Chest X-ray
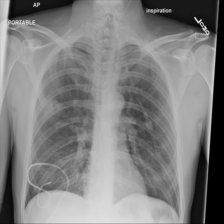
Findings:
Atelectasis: negative
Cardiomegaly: negative
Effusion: negative
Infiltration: negative
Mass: positive
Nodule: negative
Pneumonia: negative
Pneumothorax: positive
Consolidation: negative
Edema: negative
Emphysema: negative
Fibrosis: negative
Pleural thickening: negative
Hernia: negative